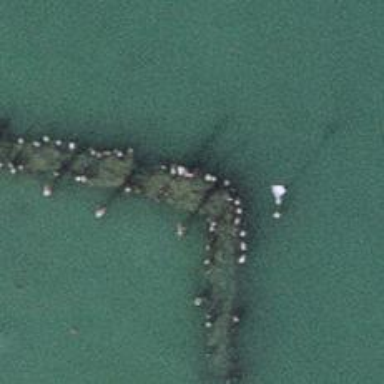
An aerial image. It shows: Man-made groyne.